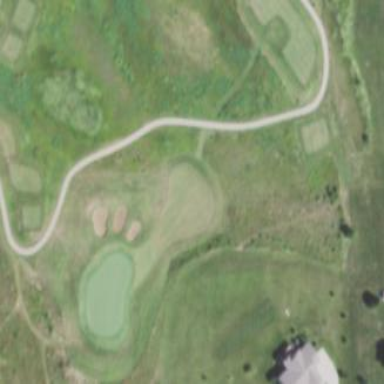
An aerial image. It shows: Grassy fairway on golf course.